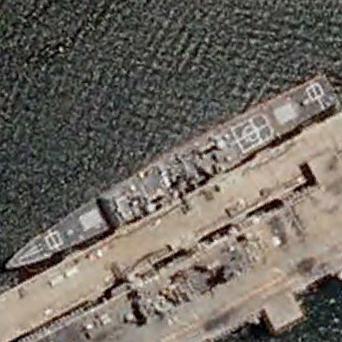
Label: cruiser